【题型】填空题　【知识点】解析几何　【难度】medium
已知抛物线$C:y^2=4x$，焦点为$F$，不过点$F$的直线$l$交抛物线$C$于$A,B$两点，$D$为$AB$的中点，$D$到抛物线$C$的准线的距离为$d$，$\angle AFB=120^\circ$，则$\dfrac{|AB|}{d}$的最小值为\underline{\quad}.
【解答】
\textbf{【答案】}$\sqrt{3}$

\vspace{0.3cm}
\textbf{【分析】}如图，设$AM=\lambda,BN=\mu$，则$d=\dfrac{\lambda+\mu}{2}$，根据抛物线的定义和余弦定理得$\dfrac{|AB|}{d}=2\dfrac{\sqrt{\lambda^2+\mu^2+\lambda\mu}}{\lambda+\mu}$
$=2\sqrt{1-\dfrac{1}{\dfrac{\lambda}{\mu}+\dfrac{\mu}{\lambda}+2}}$，结合基本不等式计算即可求解.

\vspace{0.3cm}
\textbf{【解析】}过点$A,B$作抛物线$C:y^2=4x$的准线的垂线，垂足为$M,N$，

设$AM=\lambda,BN=\mu$，则由梯形的中位线可知$d=\dfrac{\lambda+\mu}{2}$，且$|AF|=\lambda,|BF|=\mu$，

在$\triangle AFB$中，由余弦定理可知：$|AB|=\sqrt{\lambda^2+\mu^2-2\lambda\mu\cos120^\circ}$，

所以$\dfrac{|AB|}{d}=2\dfrac{\sqrt{\lambda^2+\mu^2+\lambda\mu}}{\lambda+\mu}$，

又$\dfrac{|AB|}{d}=2\dfrac{\sqrt{\lambda^2+\mu^2+\lambda\mu}}{\lambda+\mu}=2\sqrt{\dfrac{\lambda^2+\mu^2+\lambda\mu}{\lambda^2+\mu^2+2\lambda\mu}}=2\sqrt{1-\dfrac{\lambda\mu}{\lambda^2+\mu^2+2\lambda\mu}}=2\sqrt{1-\dfrac{1}{\dfrac{\lambda}{\mu}+\dfrac{\mu}{\lambda}+2}}\geq\sqrt{3}$，

当且仅当$\lambda=\mu$时，等号成立，所以$\dfrac{|AB|}{d}$的最小值为$\sqrt{3}$.

故答案为：$\sqrt{3}$

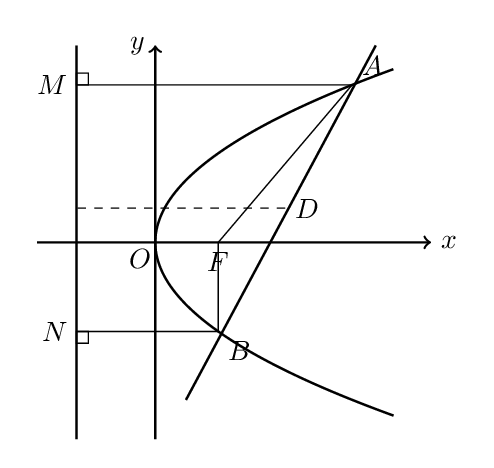